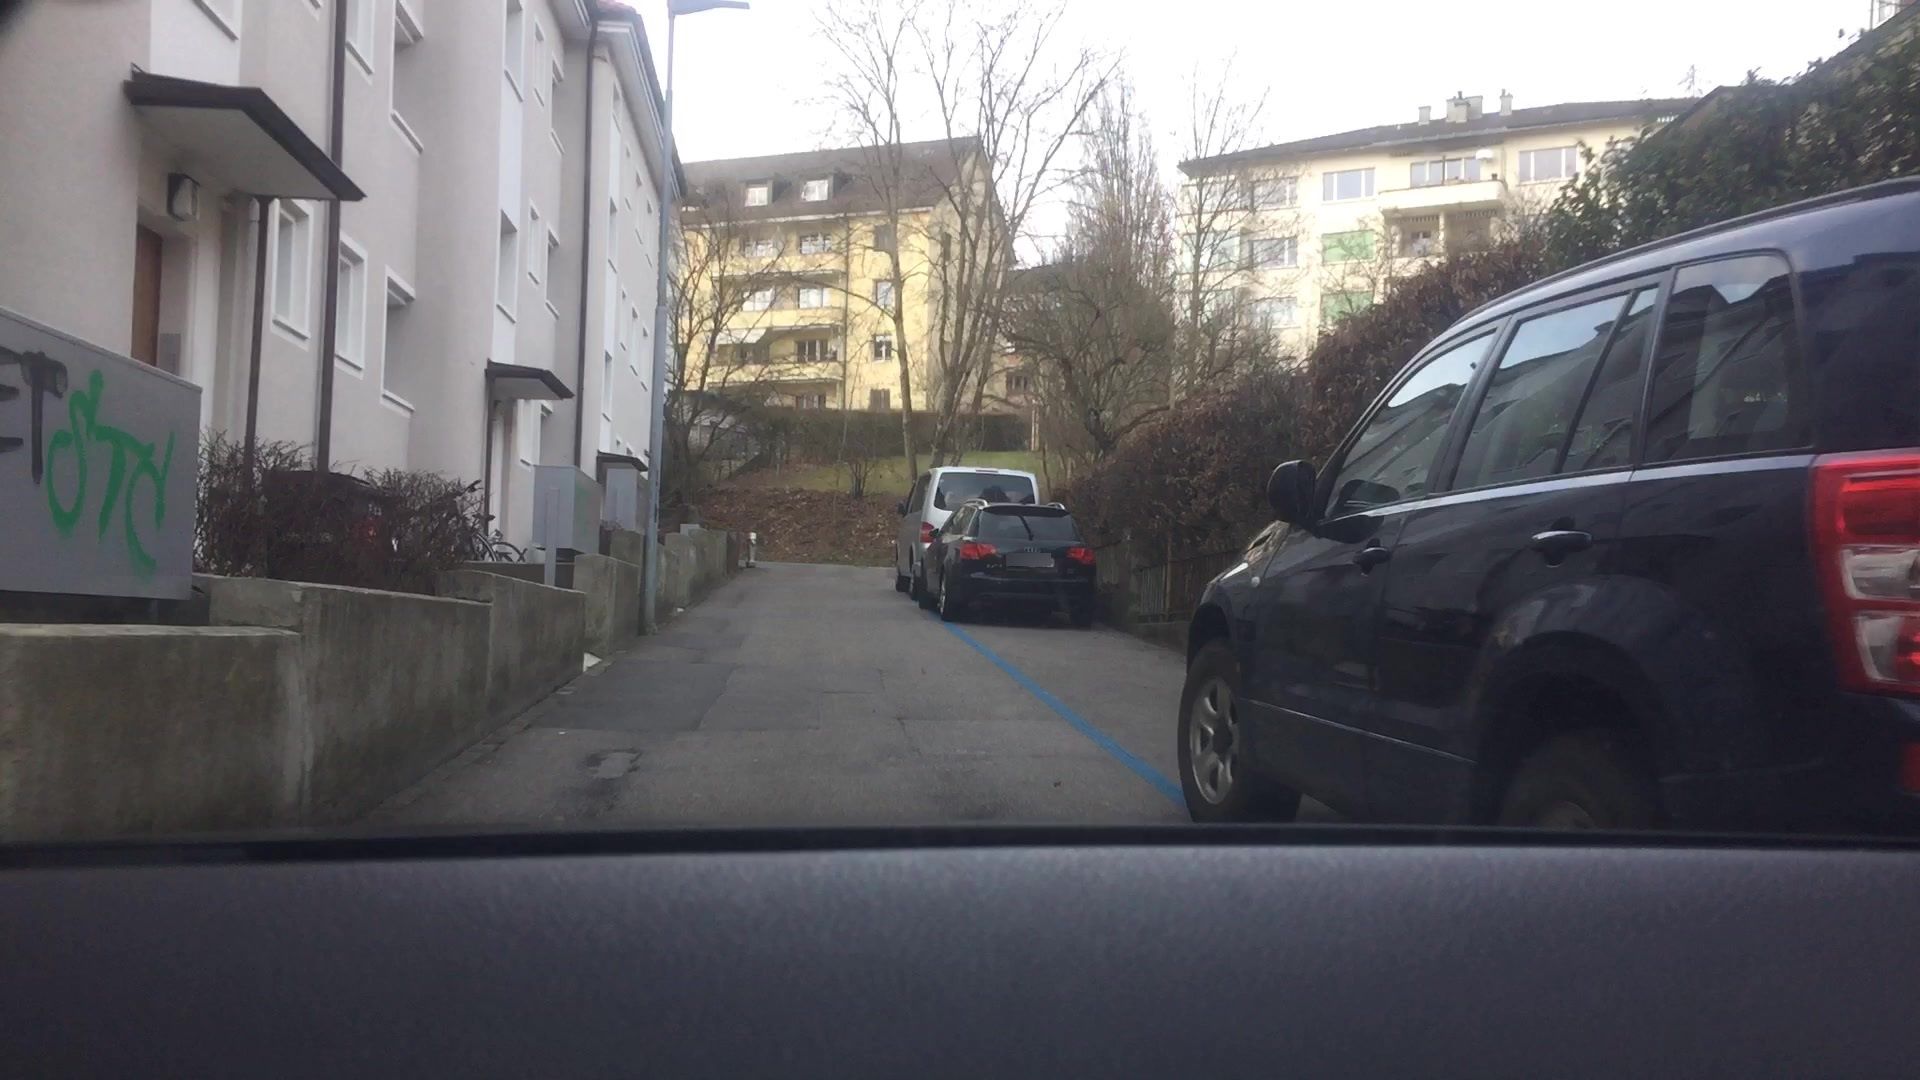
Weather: snowy
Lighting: day
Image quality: good
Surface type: driving surface
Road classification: residential
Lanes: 1
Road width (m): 2
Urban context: urban centre
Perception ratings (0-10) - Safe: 4.36, Lively: 6.66, Beautiful: 7.31, Boring: 6.27, Depressing: 1.5, Wealthy: 8.48